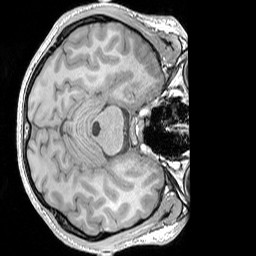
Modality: T1w
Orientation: axial
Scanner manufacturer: siemens
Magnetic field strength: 3 T
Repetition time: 1.83 s
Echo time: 0.00303 s